Question: I was able to download this form to my sdcard (from a given URL):

My app can access this form via the android web view. My question is, how to save it to a text file after a user filled data to the form? I want to save in the text file the data inputted by the user, for instance:
'''
Address: User address here
City: User City
Province: User Province here
Zip: <PHONE>
Phone: <PHONE>
What is your biggest regret in your life? None.
'''
will be saved to the text file...
I'm kinda new to java and android dev.
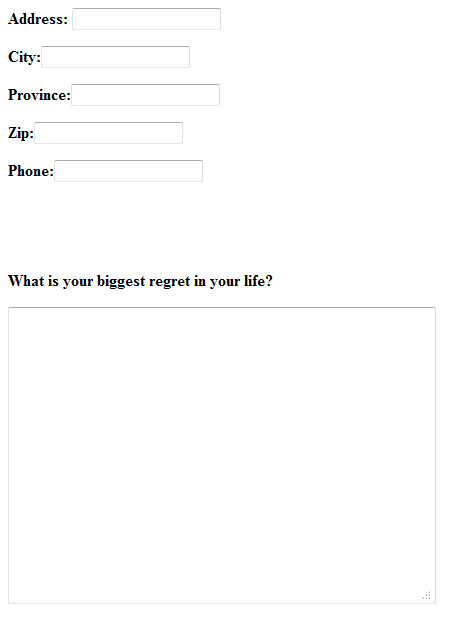
Answer: If you want to store the data locally, you should implement this form as a widget-based 'Activity' rather than using a 'WebView'.
If these values should be processed by a server, submit it like any other HTML form and let the server pick the values from the HTTP POST request.
It is possible to attach a 'WebViewClient' to the 'WebView', to allow methods in the 'WebView''s 'Activity' to be called from JavaScript. See <URL>.
Your HTML file would need to contain JavaScript that runs when the "Submit" button is clicked, collects the contents of the form and then passes it to the 'WebViewClient'.
(There might be an even easier way, see: <URL>